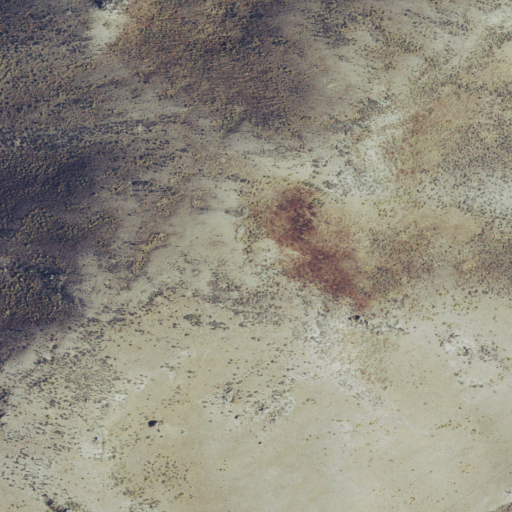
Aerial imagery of mountain in Idaho named Johnson Hill containing shrub and grassland